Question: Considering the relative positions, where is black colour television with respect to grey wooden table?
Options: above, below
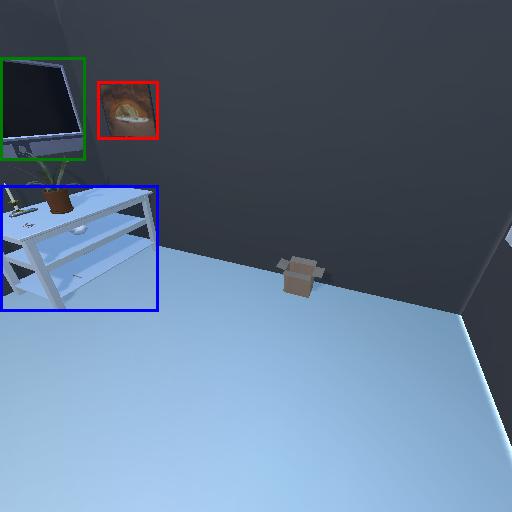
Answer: above